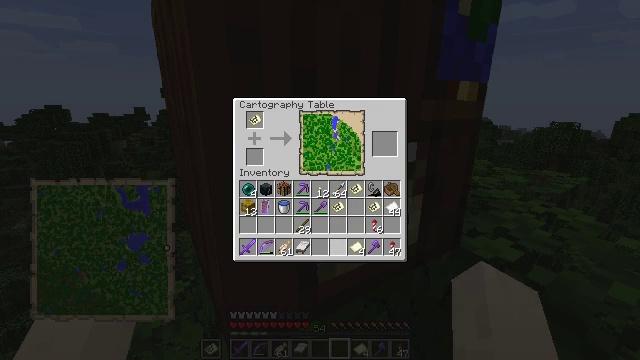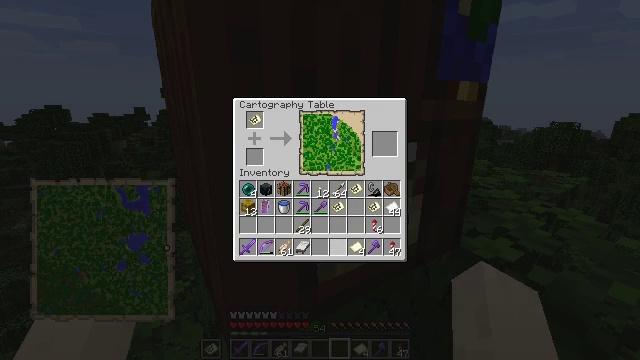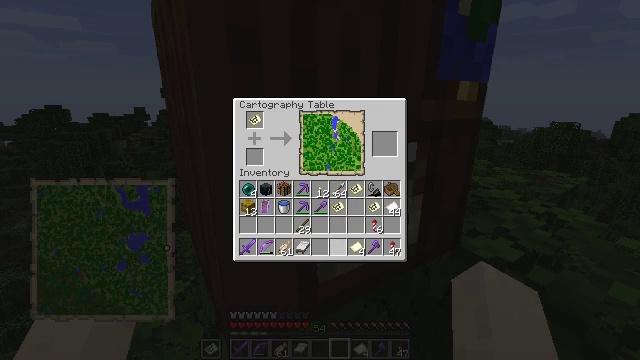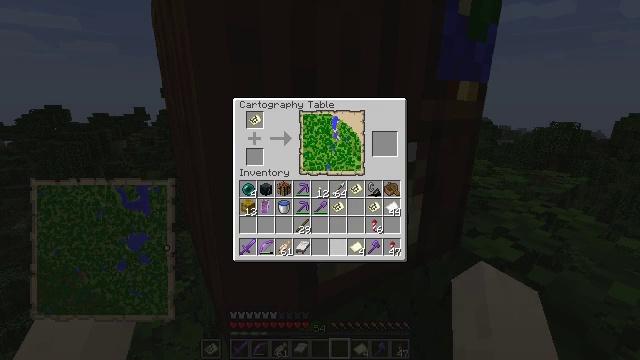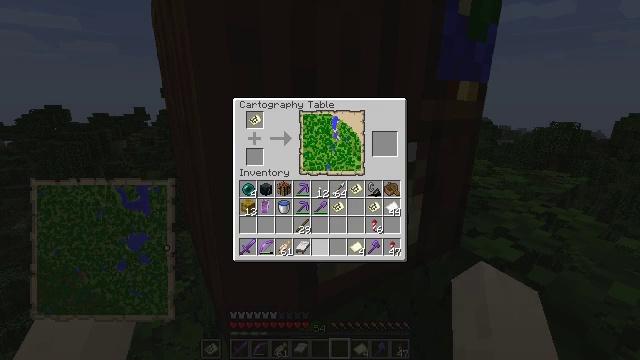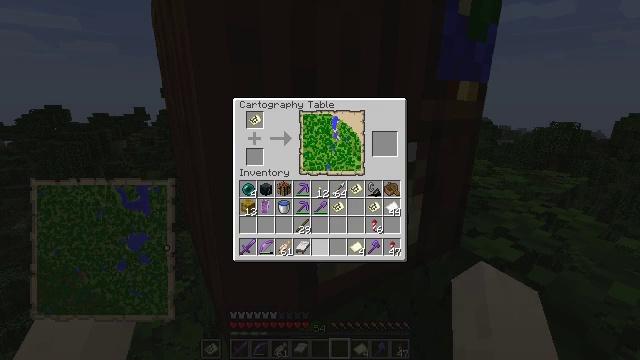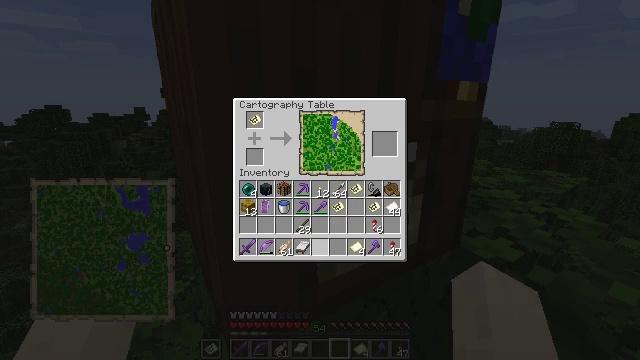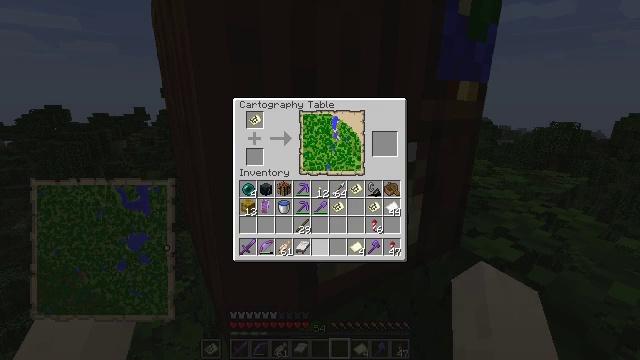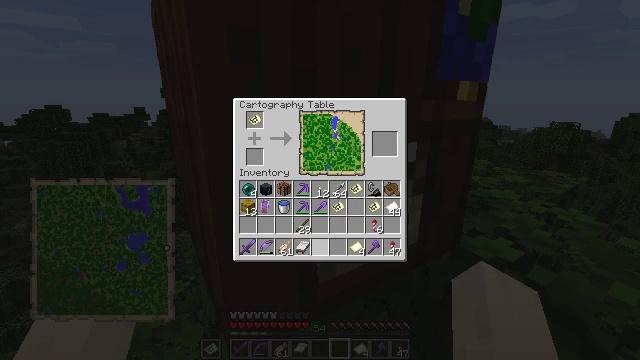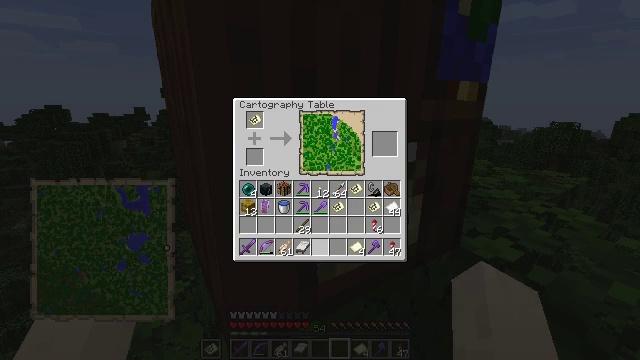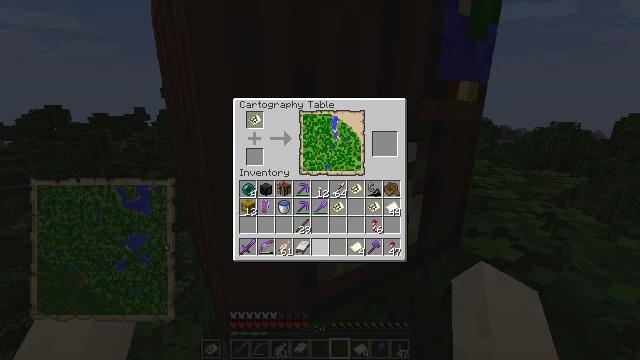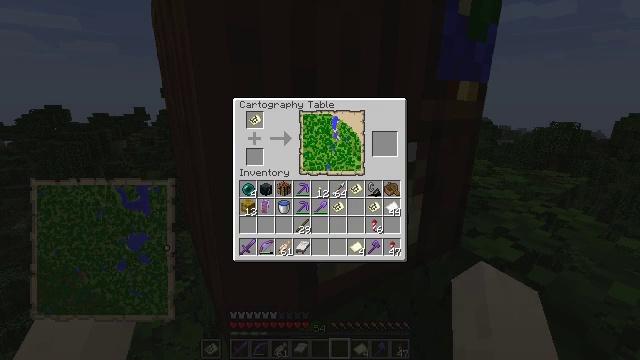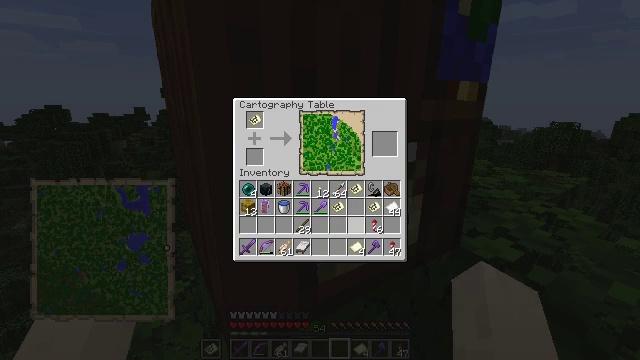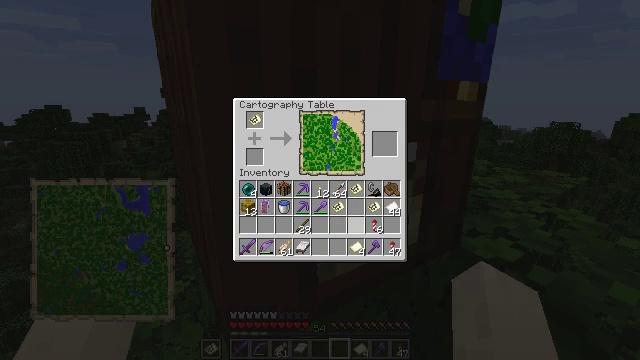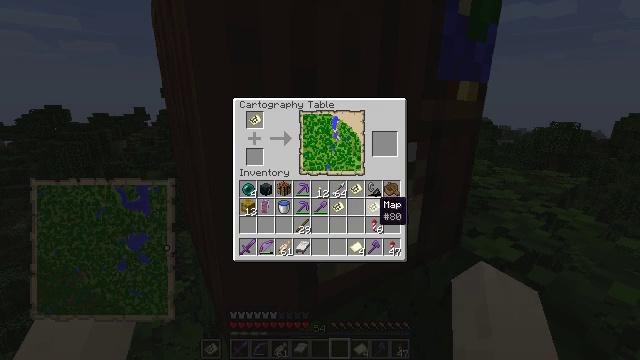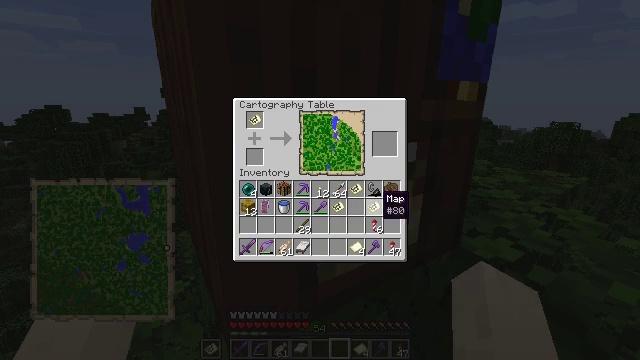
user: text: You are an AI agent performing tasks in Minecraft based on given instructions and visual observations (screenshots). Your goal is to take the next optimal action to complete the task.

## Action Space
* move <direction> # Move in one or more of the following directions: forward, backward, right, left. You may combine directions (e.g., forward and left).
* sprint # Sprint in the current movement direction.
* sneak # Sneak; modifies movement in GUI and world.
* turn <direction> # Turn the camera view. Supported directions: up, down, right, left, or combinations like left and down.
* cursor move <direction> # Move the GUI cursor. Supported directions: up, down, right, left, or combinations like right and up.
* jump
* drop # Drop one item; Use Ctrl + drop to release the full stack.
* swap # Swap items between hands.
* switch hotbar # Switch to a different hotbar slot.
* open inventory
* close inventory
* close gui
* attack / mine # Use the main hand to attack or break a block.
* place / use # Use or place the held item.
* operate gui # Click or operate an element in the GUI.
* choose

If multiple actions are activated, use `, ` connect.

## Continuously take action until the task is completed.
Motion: motion action
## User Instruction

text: Mine the cartography table.
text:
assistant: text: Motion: no_op
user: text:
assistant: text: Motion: no_op
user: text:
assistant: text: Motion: no_op
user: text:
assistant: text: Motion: no_op
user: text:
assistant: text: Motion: turn left
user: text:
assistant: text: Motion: no_op
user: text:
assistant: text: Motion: no_op
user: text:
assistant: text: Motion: no_op
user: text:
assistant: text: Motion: no_op
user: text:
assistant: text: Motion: turn right
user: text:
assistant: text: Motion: turn right
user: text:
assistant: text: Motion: turn right and up
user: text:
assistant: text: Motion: turn right
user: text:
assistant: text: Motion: turn right and up
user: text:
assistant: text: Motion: no_op
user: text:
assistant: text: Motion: no_op
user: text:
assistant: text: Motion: no_op
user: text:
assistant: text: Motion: no_op
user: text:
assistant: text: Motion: no_op
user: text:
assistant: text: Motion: no_op
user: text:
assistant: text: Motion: no_op
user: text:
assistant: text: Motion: no_op
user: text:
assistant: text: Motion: no_op
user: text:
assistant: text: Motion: no_op
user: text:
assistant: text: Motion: no_op
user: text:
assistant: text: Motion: attack / mine
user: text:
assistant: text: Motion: attack / mine
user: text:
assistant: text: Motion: turn left
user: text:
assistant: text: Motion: turn left
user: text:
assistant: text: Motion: turn left